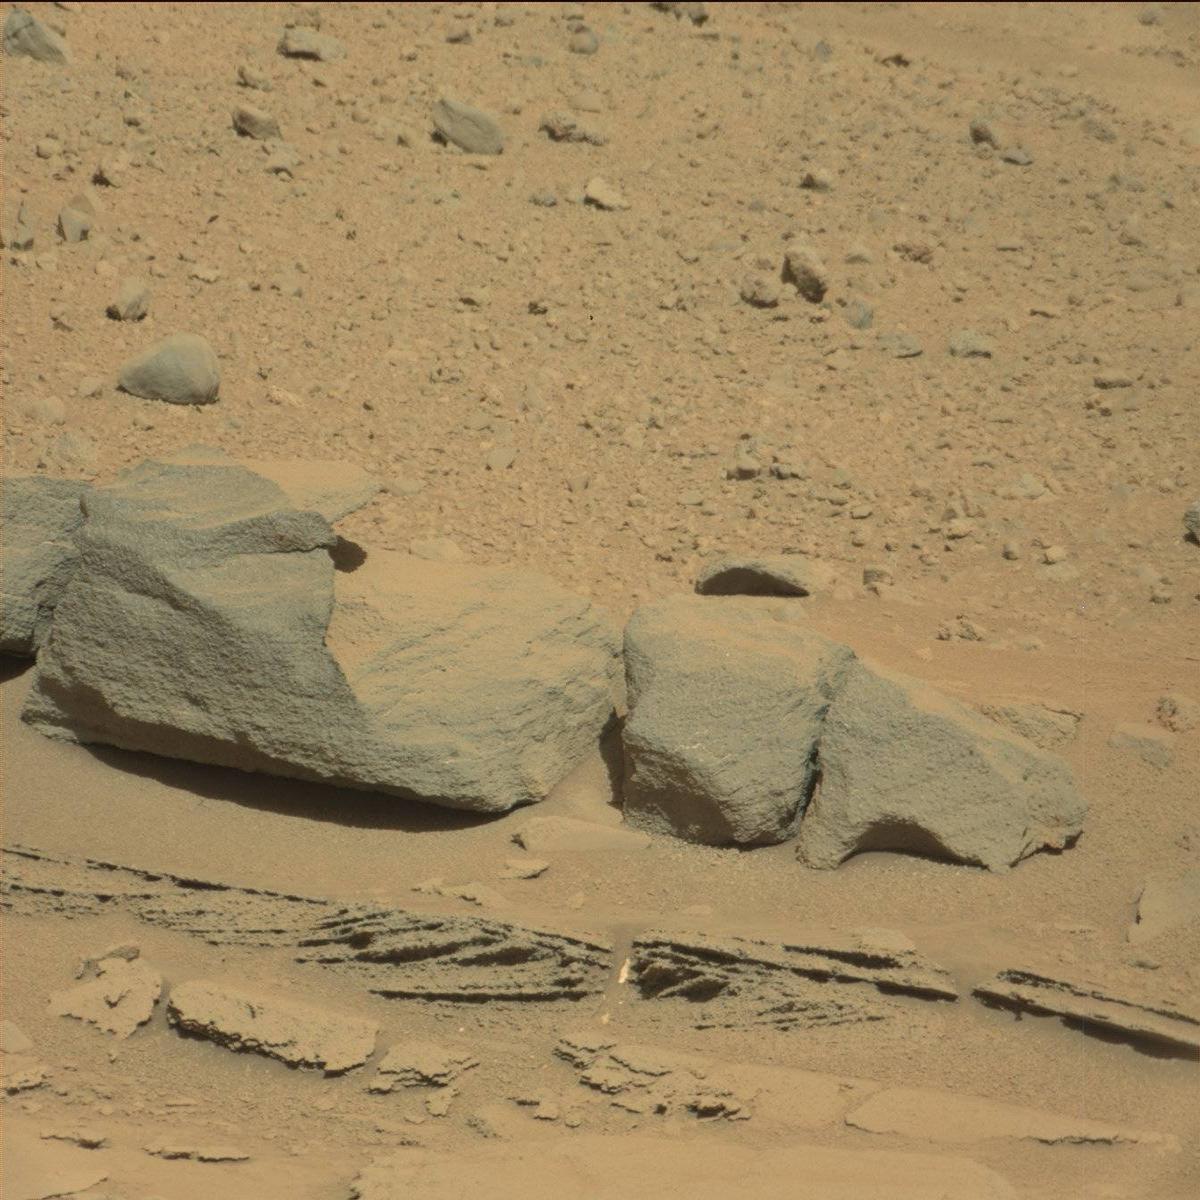
Terrain classes present: Bedrock, Rock, Sand / Soil